Frequency: 85000
Velocity: 0,2635
Power: 44,4
Pulse duration: 0,0000001
Pass count: 1
Magnification: 10
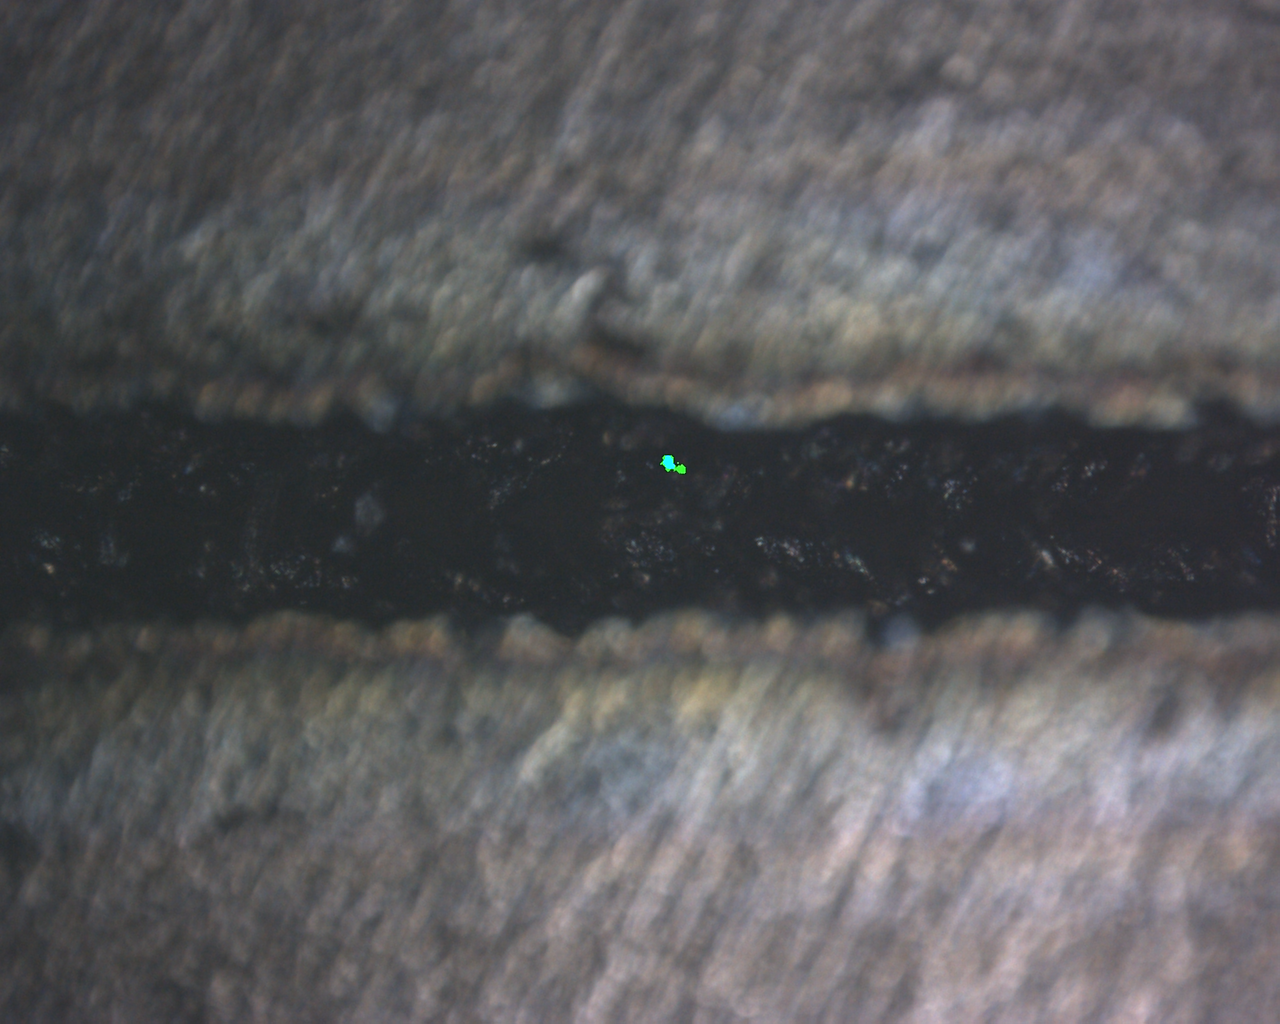
Measured width: 112.7368
Other width: 92.0989